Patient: sex M, age 43
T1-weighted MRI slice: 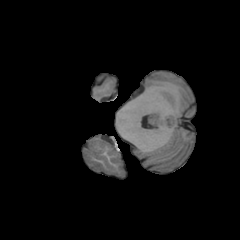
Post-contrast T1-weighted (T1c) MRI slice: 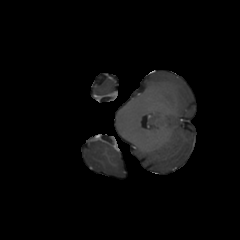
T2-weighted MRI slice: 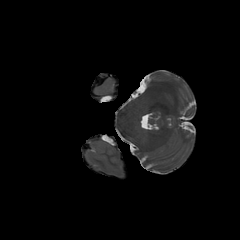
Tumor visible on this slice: no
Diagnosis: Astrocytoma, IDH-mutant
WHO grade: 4